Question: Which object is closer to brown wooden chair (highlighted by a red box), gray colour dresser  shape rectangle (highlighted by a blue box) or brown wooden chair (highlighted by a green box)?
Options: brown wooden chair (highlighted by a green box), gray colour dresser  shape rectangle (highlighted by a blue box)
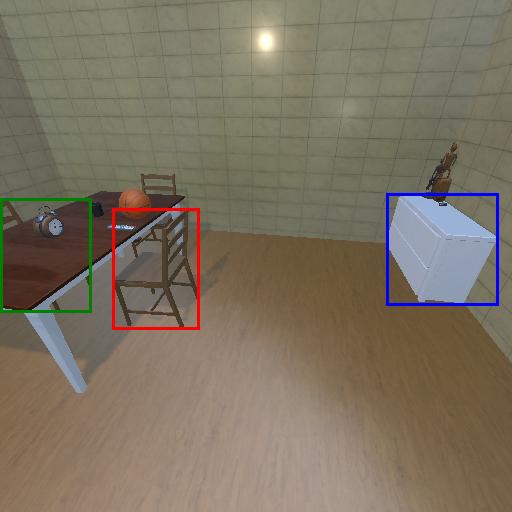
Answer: brown wooden chair (highlighted by a green box)